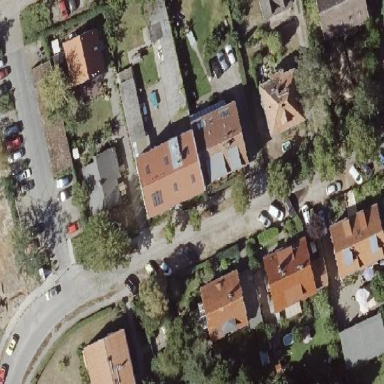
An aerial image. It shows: Gabled roof apartments building.